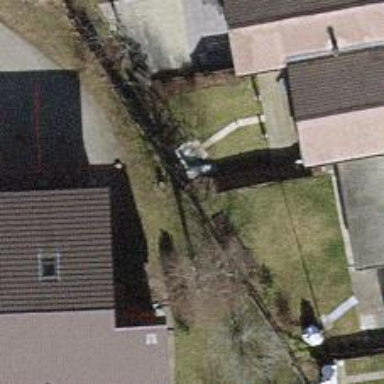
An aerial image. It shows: Fence is in the image.